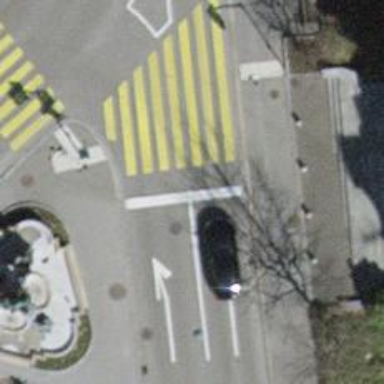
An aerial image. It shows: Road with traffic signals.